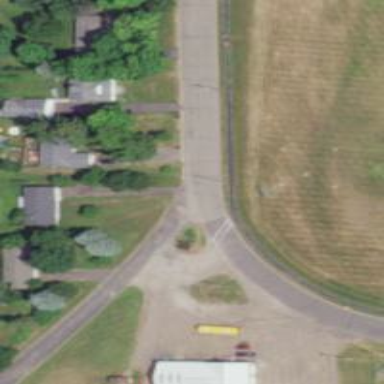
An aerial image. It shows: Marked crossing with zebra road markings.